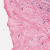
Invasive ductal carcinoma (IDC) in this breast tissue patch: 0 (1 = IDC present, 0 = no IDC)